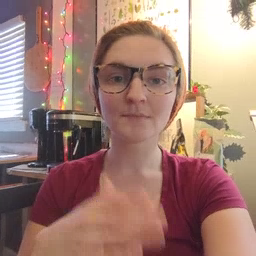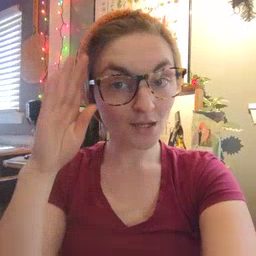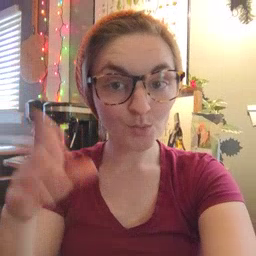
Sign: hello